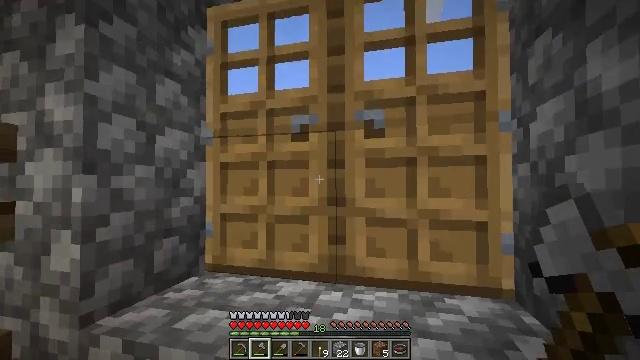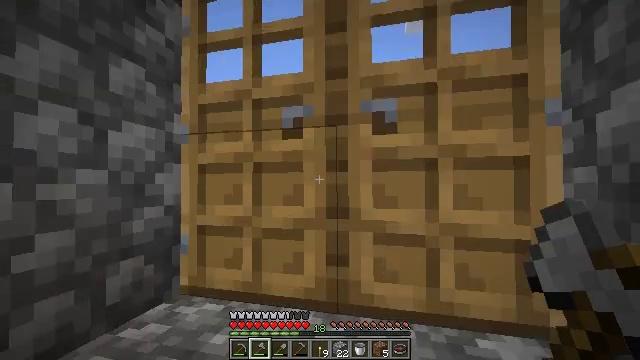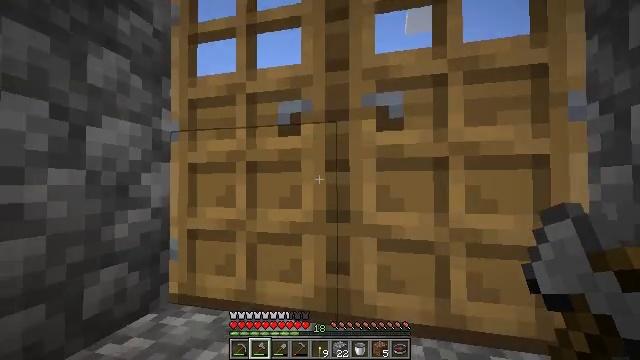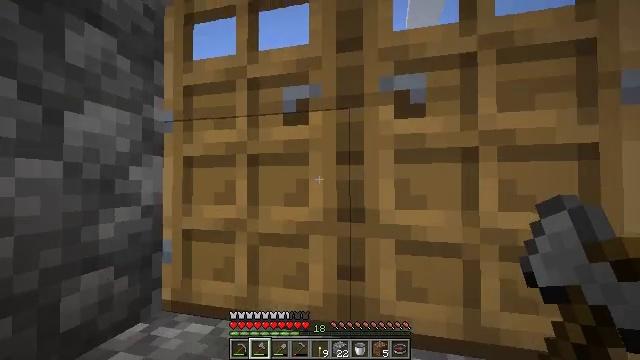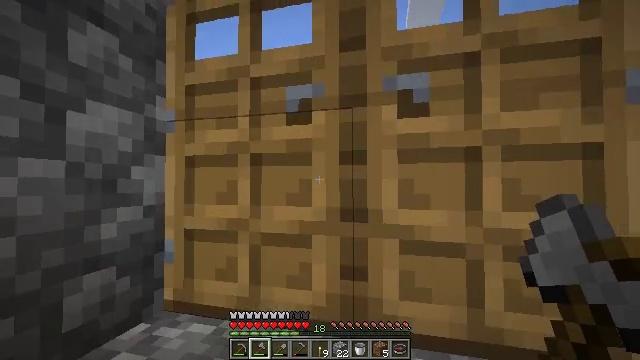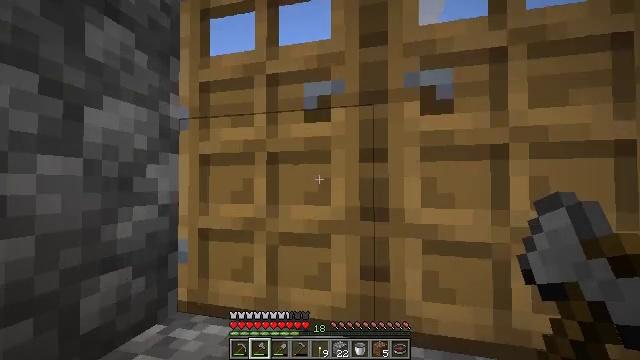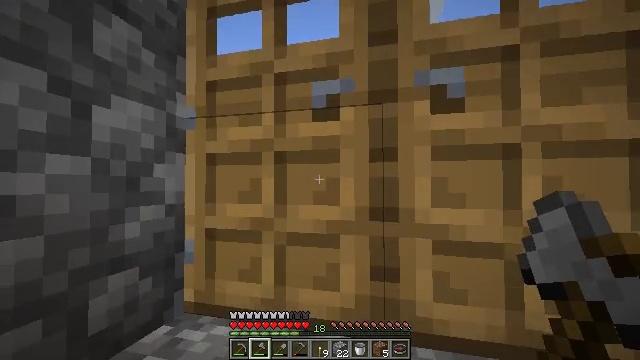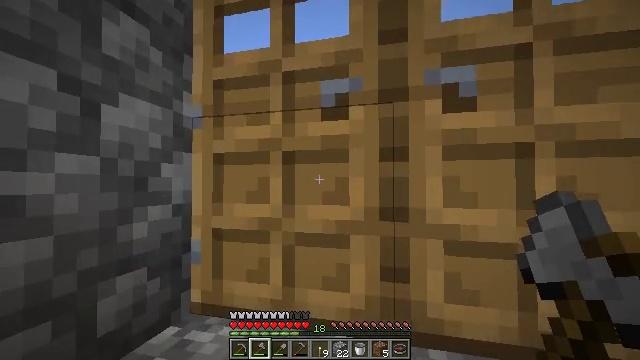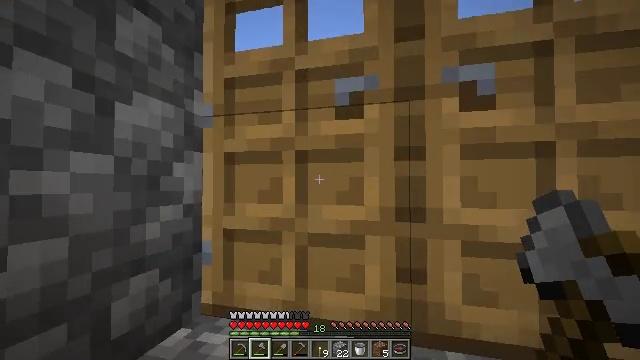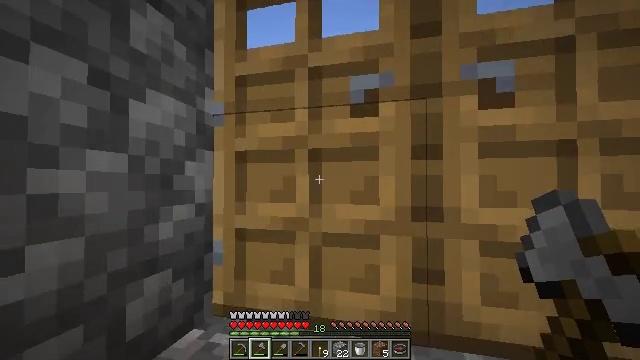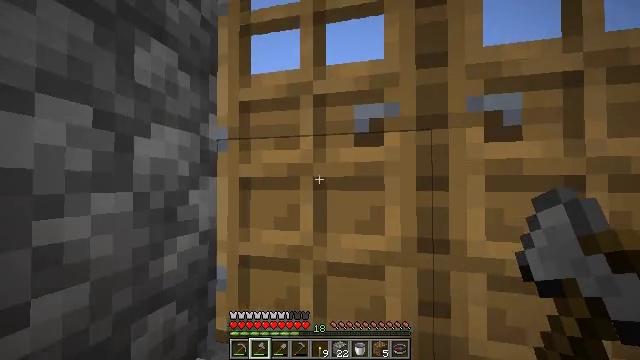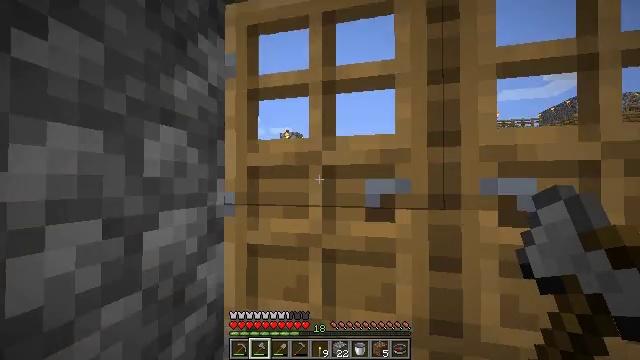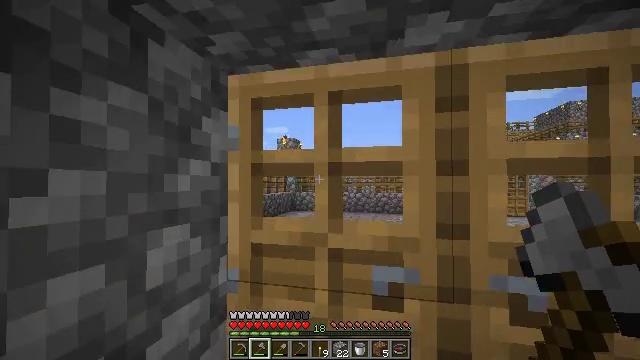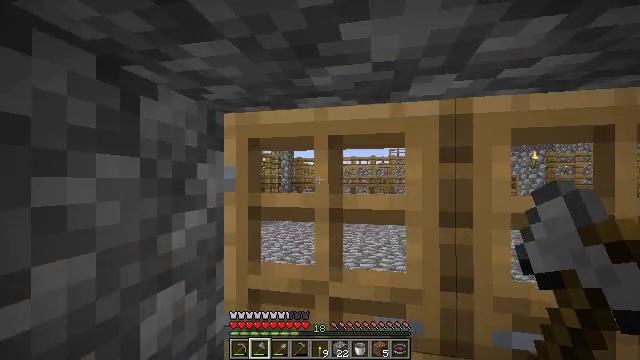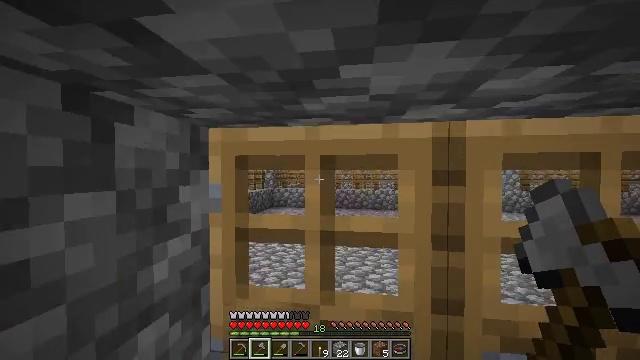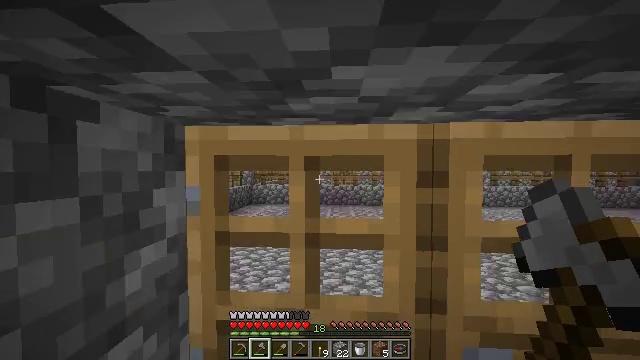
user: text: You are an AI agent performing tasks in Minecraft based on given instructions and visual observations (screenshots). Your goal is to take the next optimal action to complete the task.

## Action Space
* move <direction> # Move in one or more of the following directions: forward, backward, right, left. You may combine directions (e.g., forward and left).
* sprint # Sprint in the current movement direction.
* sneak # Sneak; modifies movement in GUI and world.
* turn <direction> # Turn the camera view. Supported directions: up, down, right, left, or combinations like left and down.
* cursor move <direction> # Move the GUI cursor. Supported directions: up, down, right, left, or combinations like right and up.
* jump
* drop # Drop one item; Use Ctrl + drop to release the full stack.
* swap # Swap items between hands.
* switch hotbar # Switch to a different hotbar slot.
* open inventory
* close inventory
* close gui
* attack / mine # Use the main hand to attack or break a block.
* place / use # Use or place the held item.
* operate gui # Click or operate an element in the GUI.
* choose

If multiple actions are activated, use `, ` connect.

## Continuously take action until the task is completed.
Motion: motion action
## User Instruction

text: Get dirt block.
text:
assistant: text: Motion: move forward
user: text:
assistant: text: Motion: move forward
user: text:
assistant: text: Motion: move forward
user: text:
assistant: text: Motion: move forward
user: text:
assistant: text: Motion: move forward
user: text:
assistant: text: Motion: move forward
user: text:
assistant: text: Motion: move forward
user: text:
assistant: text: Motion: move forward
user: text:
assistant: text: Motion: move forward
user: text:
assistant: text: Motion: move forward, jump
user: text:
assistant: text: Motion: move forward, jump
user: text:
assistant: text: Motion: move forward, jump
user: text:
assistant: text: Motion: move forward, turn right
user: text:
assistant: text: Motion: turn right and down
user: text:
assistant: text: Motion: turn right
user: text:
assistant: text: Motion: turn right
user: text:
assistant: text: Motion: no_op
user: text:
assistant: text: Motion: no_op
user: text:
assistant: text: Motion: no_op
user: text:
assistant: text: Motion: use / place
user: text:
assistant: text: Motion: use / place
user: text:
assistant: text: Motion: no_op
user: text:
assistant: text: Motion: no_op
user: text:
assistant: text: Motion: move forward
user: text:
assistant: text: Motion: move forward
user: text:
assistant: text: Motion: move forward
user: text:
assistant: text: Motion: move forward
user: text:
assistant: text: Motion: move forward
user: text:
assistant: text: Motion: move forward
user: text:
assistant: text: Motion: move forward